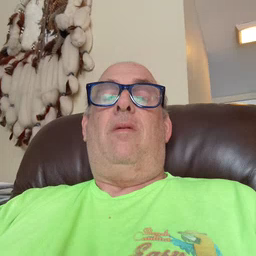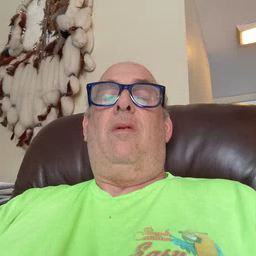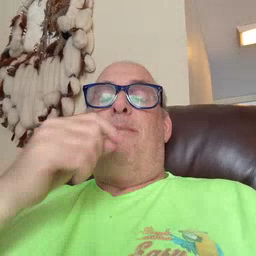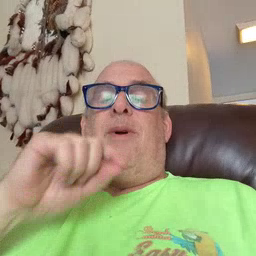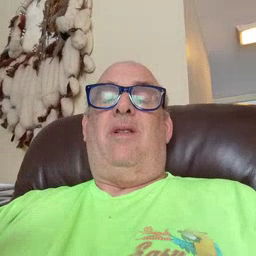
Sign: pencil